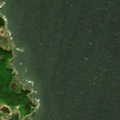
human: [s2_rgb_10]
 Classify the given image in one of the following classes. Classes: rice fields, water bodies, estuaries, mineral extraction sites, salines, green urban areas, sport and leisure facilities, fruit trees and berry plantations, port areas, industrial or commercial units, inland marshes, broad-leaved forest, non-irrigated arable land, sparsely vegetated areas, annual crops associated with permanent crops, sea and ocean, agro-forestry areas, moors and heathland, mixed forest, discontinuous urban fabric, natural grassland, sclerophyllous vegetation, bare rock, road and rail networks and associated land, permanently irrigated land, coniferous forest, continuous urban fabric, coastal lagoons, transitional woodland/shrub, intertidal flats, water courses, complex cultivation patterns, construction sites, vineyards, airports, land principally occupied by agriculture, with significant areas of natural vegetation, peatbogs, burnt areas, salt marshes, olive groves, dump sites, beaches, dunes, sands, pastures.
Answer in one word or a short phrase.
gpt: mixed forest, sea and ocean